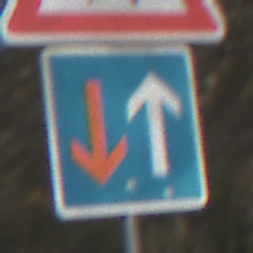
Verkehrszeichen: VorrangVorGegenverkehr
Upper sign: FussgaengerLinks
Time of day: MorningAfternoon
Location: Outdoor (RoadRail)
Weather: PartlyCloudy
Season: NotSpecified
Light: Natural